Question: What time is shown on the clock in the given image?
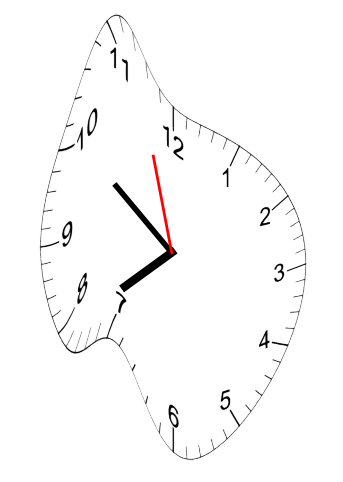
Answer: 07:50:57